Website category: sports
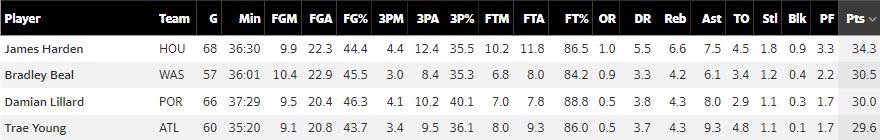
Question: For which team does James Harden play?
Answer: HOU

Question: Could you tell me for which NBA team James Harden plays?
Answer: HOU

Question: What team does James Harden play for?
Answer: HOU

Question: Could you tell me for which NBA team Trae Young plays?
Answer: ATL

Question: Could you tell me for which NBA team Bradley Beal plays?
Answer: WAS

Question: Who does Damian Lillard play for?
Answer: POR

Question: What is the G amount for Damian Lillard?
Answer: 66

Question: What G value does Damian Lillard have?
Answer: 66

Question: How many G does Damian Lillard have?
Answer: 66

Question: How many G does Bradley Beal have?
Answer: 57

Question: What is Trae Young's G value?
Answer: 60

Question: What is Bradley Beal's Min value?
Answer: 36:01

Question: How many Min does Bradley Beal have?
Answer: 36:01

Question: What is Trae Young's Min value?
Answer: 35:20

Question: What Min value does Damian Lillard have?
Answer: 37:29

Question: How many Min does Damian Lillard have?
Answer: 37:29

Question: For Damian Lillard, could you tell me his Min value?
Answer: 37:29

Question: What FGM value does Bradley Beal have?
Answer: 10.4

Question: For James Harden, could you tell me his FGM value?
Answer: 9.9

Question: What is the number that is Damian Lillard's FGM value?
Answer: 9.5

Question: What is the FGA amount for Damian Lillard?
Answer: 20.4

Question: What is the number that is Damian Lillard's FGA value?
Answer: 20.4

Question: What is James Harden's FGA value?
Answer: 22.3

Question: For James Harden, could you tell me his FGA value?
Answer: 22.3

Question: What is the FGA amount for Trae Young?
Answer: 20.8

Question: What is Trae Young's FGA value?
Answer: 20.8

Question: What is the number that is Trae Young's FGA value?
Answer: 20.8

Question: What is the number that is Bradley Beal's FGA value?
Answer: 22.9

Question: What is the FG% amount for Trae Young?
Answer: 43.7

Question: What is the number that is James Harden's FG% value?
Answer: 44.4

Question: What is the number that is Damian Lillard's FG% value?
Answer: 46.3

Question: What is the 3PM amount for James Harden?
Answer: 4.4

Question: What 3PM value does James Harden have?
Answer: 4.4

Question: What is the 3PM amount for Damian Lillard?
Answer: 4.1

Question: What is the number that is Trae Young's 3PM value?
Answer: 3.4

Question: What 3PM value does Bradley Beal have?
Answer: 3.0

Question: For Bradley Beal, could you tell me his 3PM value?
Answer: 3.0

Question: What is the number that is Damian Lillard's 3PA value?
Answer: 10.2

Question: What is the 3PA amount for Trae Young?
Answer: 9.5

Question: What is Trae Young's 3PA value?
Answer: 9.5

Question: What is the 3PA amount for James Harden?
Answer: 12.4

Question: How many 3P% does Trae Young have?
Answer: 36.1

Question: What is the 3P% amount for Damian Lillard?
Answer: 40.1

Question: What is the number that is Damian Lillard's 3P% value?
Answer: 40.1

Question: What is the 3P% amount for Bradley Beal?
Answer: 35.3

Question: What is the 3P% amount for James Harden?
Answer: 35.5

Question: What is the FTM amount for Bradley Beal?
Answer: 6.8

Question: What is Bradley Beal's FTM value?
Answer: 6.8

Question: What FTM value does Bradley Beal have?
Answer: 6.8

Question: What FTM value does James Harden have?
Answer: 10.2

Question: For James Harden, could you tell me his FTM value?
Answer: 10.2

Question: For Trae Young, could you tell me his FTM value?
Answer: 8.0

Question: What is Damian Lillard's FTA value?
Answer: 7.8

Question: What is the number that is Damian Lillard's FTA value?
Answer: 7.8

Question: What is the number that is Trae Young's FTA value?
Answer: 9.3

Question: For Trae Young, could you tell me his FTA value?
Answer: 9.3

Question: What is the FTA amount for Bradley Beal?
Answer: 8.0

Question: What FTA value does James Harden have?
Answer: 11.8

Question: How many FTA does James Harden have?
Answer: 11.8

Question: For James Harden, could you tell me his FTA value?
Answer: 11.8

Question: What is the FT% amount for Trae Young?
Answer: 86.0

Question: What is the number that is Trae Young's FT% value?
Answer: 86.0

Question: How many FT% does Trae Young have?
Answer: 86.0

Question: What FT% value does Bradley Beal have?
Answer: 84.2